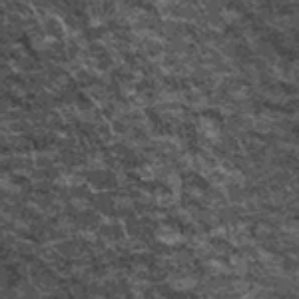
Label: frost